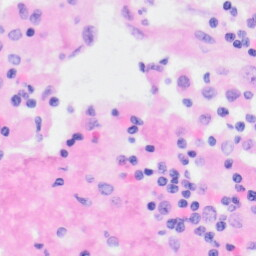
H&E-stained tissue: Kidney